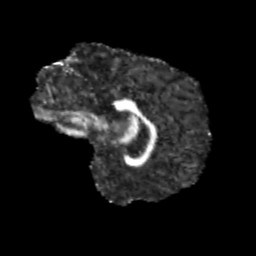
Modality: FA
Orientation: sagittal
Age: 12
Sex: male
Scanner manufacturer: siemens
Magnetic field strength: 3 T
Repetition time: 3.8 s
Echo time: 0.07 s